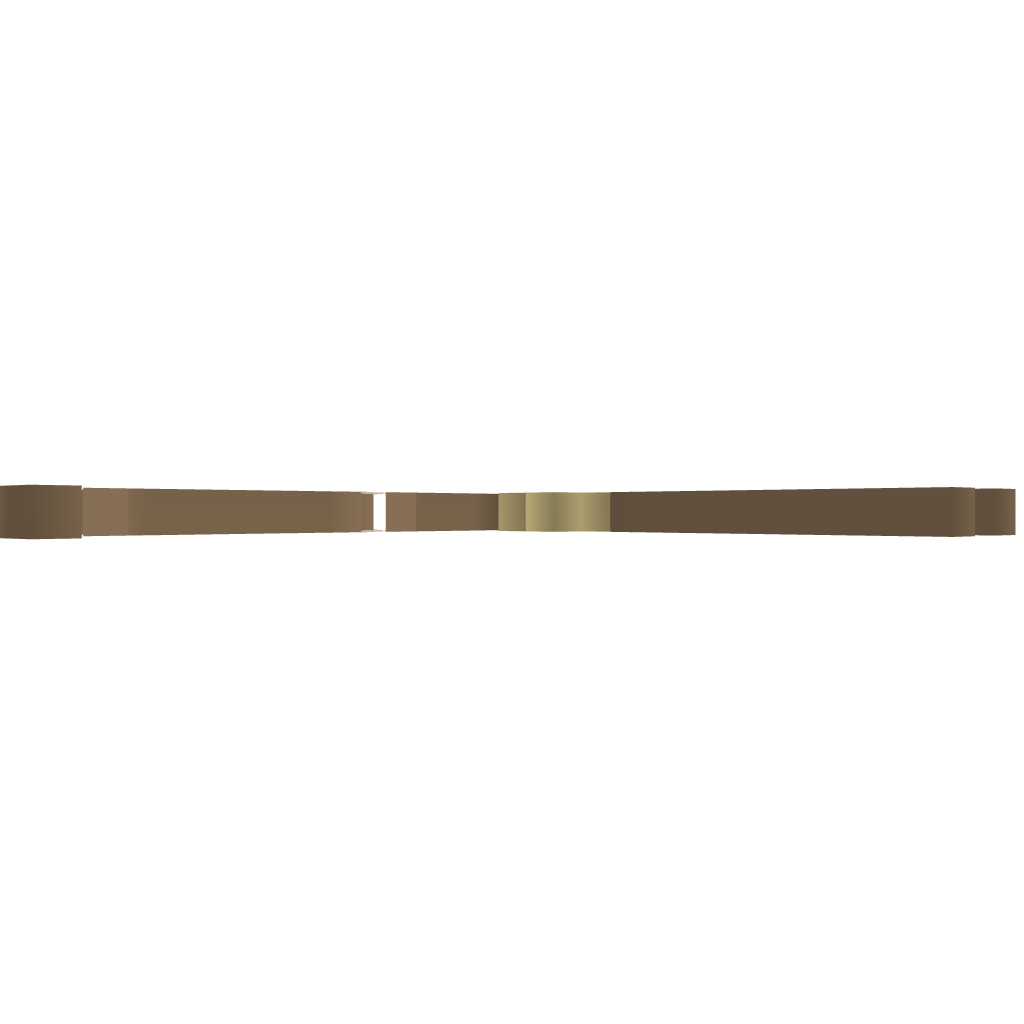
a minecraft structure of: Japanese style? Fishing hut